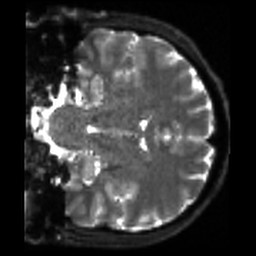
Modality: sbref
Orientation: coronal
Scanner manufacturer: siemens
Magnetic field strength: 3 T
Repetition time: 4 s
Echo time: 0.0594 s